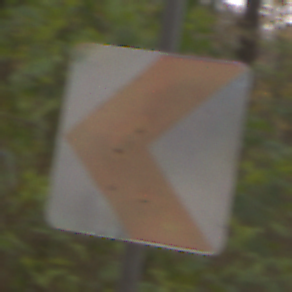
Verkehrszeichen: RichtungstafelnInKurvenKleinRechts
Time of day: Midday
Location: Outdoor (Nature)
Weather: Overcast
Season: NotSpecified
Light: Natural